Field crop: tomato
Growth stage: 1
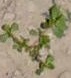
Species: portulaca